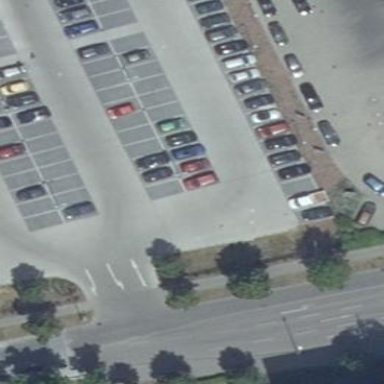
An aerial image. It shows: Parking space with paving stones surface for parking.